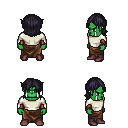
a pixel art fantasy rpg character, male body template, orc, green skin, white long-sleeve shirt, robe skirt, raven long bangs hairstyle, leather bracers, maroon shoes, four views (front, back, left, right), 2x2 character sprite sheet, small pixel art, hard edges, no anti-aliasing